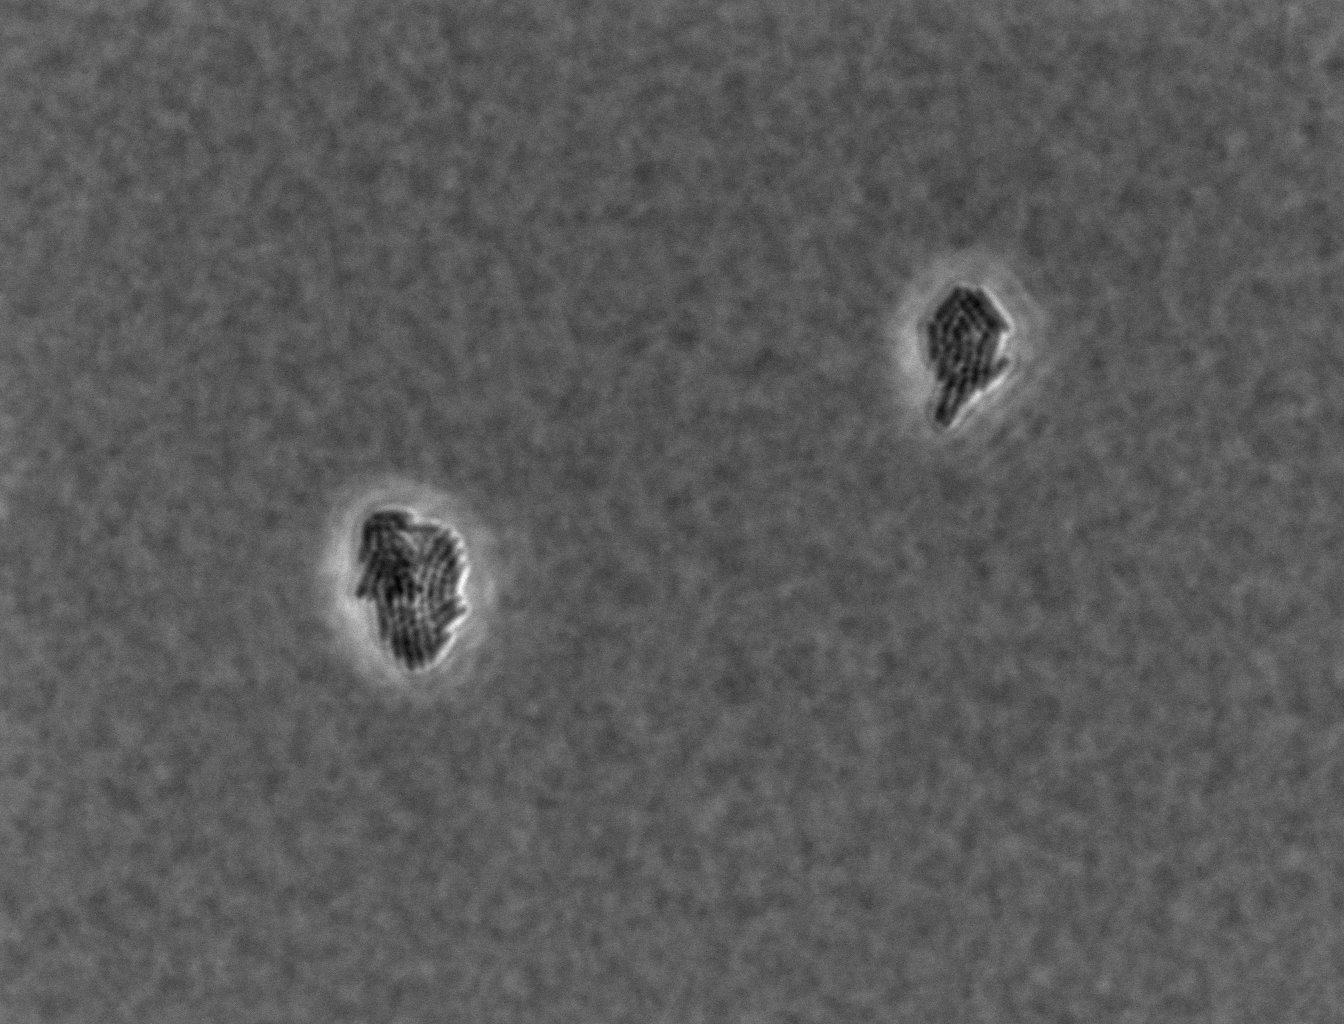
Defocused phase contrast microscopy, 60x objective, 3 h incubation